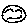
Label: smiley face